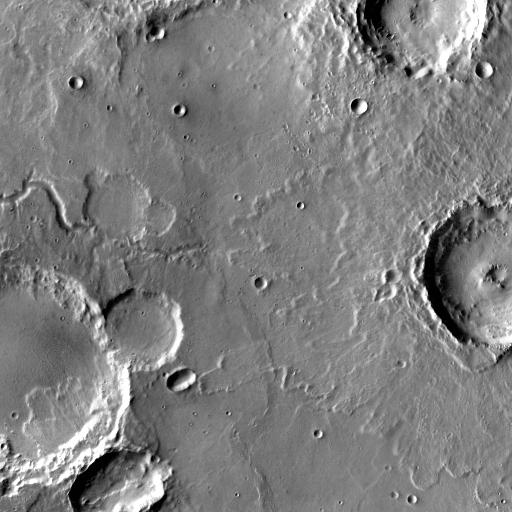
Crater classes present: Background, Other, Layered, Buried, Secondary